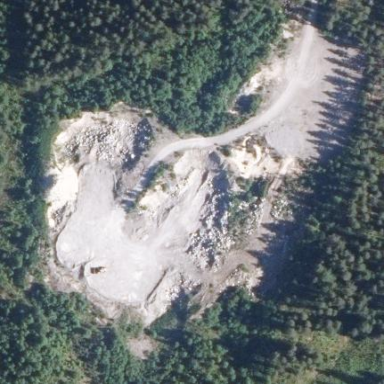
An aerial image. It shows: Quarry that is source of aggregate.